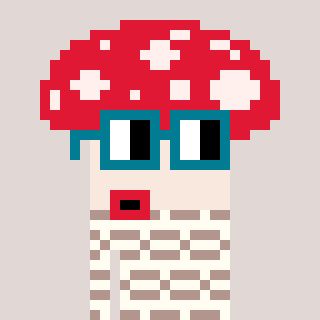
a pixel art character with square dark green glasses, a mushroom-shaped head and a grayscale-colored body on a warm background